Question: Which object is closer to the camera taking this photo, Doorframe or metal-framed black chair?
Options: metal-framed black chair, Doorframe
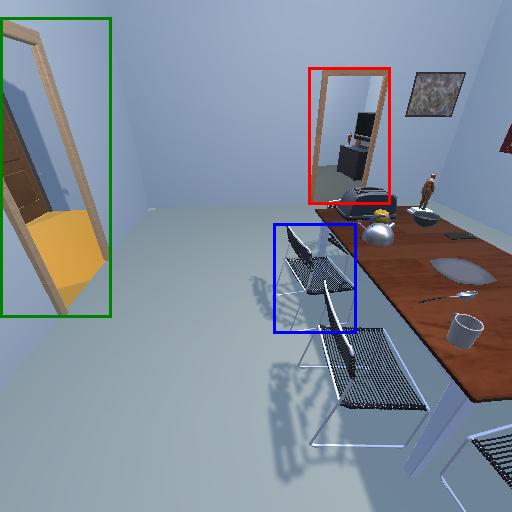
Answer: metal-framed black chair